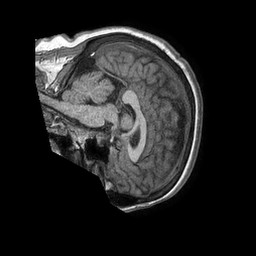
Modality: T1w
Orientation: sagittal
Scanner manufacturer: philips
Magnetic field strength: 1.5 T
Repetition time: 0.007628 s
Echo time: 0.003486 s